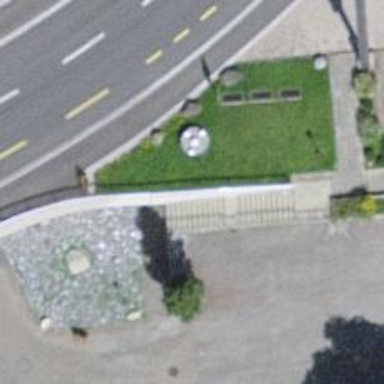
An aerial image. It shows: Concrete steps.